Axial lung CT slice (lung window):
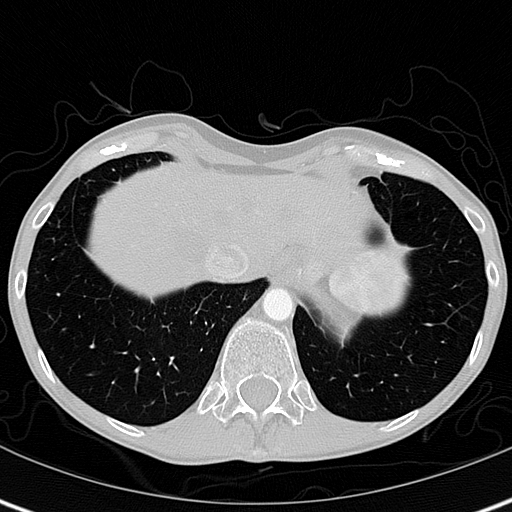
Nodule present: no